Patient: sex M, age 60
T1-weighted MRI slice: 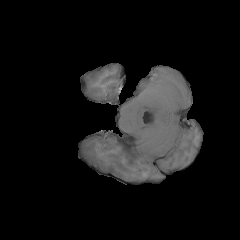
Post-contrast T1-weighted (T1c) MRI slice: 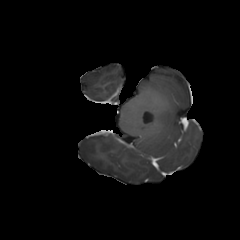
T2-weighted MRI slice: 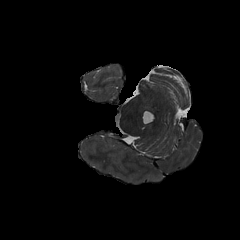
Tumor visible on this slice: no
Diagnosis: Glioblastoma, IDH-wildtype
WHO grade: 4